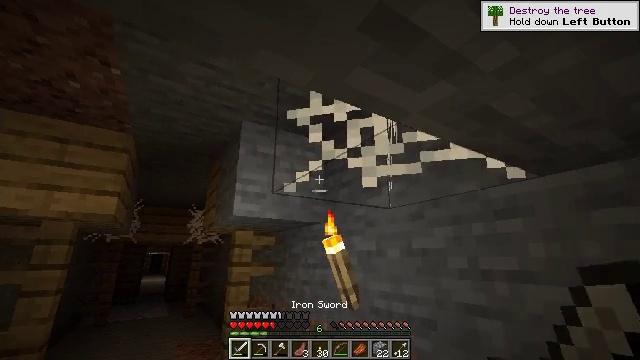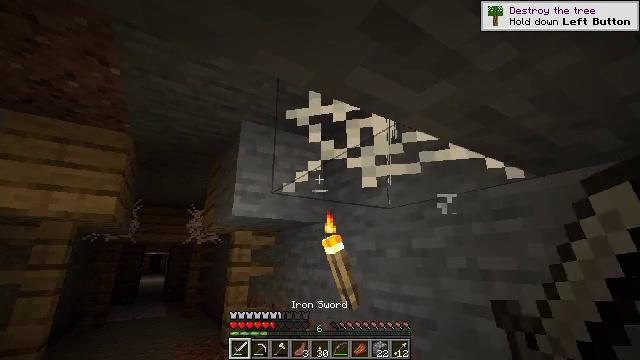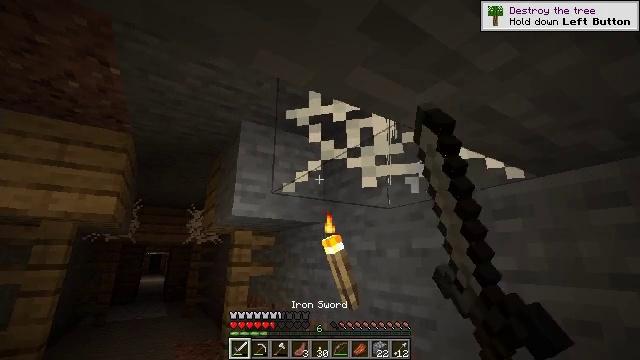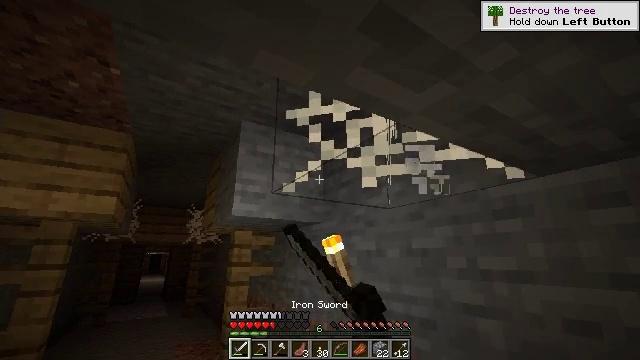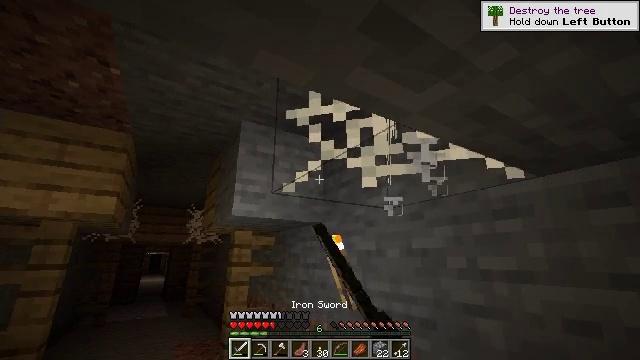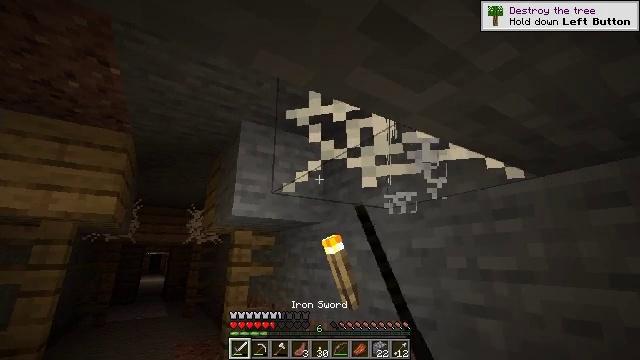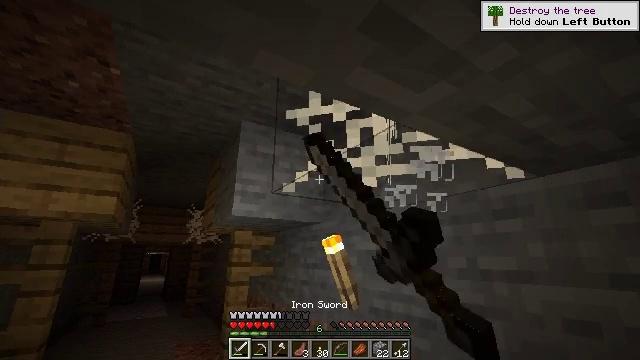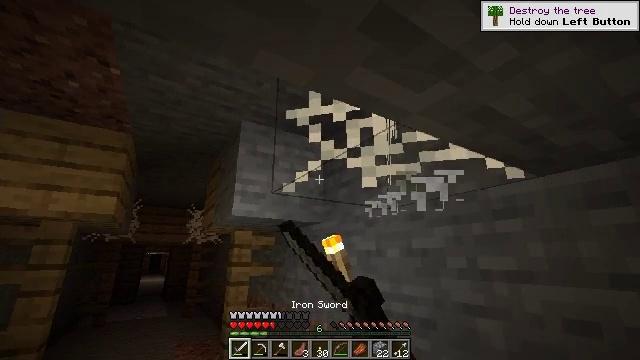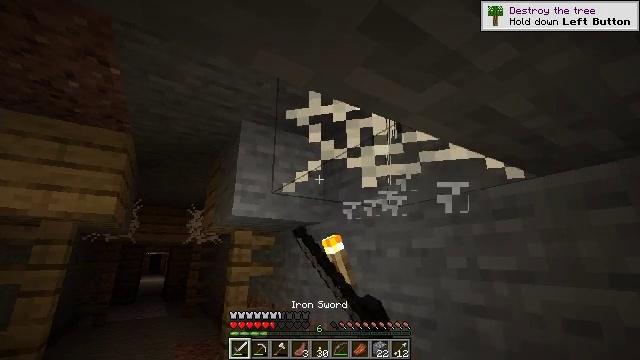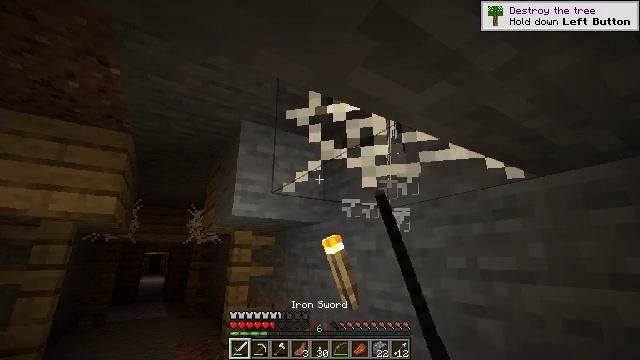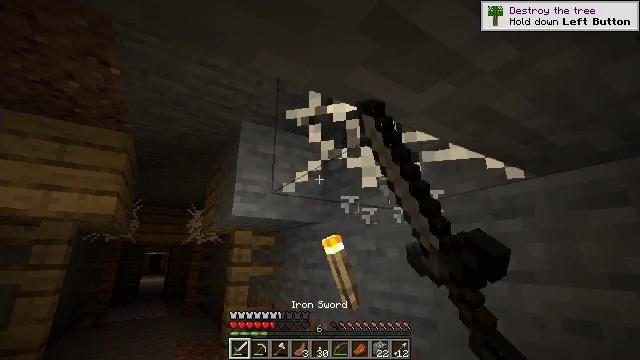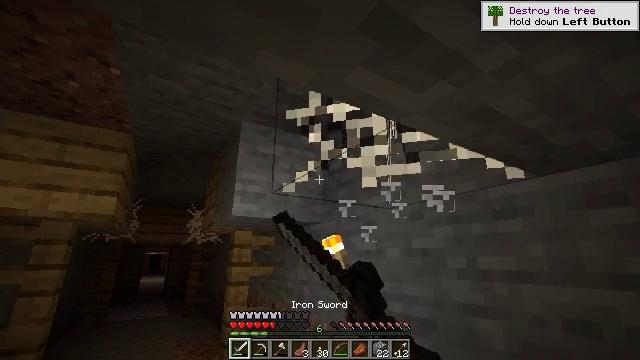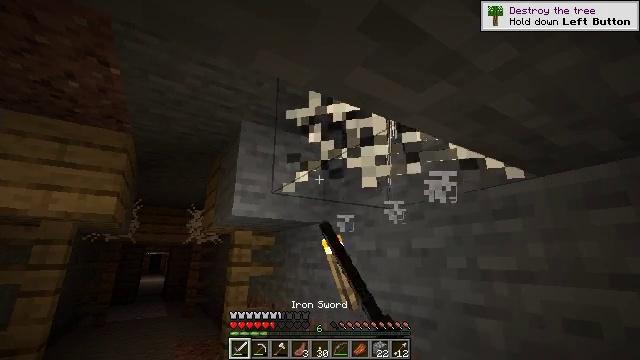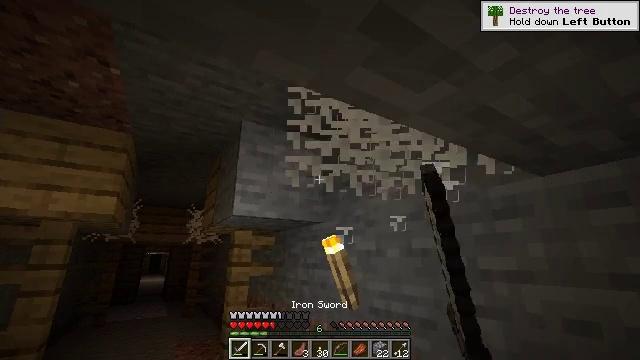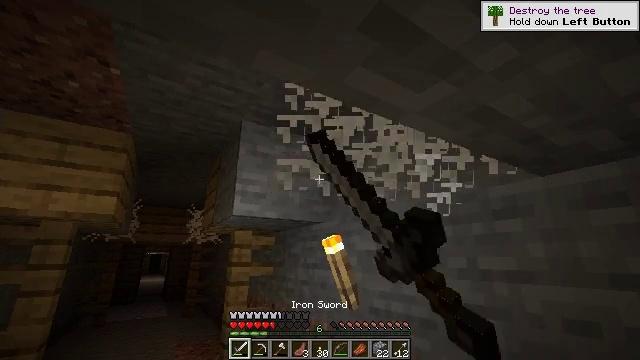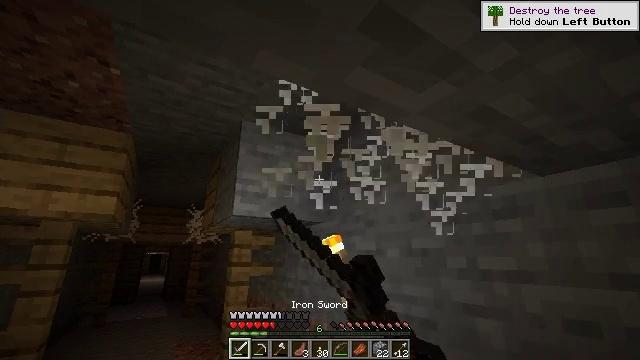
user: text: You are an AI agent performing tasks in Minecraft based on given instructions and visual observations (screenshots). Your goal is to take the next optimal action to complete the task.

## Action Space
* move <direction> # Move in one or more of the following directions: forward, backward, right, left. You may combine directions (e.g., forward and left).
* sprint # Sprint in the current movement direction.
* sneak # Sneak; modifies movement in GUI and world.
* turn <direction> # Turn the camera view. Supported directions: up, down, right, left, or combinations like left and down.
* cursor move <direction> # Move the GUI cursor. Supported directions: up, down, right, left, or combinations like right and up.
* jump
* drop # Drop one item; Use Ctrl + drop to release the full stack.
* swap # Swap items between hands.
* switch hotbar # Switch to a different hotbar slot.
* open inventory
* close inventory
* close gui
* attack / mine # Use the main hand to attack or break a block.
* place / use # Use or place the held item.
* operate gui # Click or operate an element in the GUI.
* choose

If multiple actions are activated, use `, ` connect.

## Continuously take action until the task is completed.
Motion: motion action
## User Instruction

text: Remove the cobweb to avoid getting stuck.
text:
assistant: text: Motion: attack / mine
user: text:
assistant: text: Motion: attack / mine
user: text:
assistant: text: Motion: attack / mine
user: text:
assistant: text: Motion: attack / mine
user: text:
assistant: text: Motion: attack / mine
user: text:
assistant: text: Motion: attack / mine
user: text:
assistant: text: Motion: attack / mine
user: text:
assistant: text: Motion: attack / mine
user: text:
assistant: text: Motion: attack / mine
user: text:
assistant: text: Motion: attack / mine
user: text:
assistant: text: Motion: attack / mine
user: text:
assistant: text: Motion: attack / mine
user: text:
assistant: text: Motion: attack / mine
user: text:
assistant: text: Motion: no_op
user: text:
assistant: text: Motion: no_op
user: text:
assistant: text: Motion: no_op
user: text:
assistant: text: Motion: no_op
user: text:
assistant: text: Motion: no_op